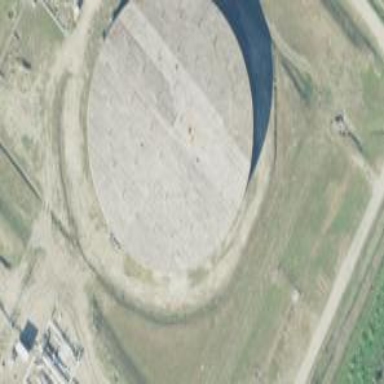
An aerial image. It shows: Storage tank created as man-made structure.